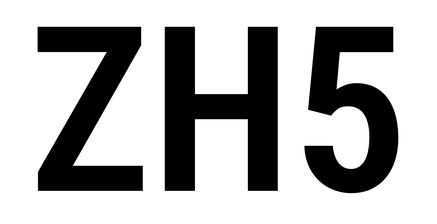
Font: Roboto_Condensed_SemiBold